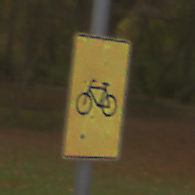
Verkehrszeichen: RadverkehrOhnePfeilsymbol
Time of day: Midday
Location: Outdoor (Nature)
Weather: Overcast
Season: Autumn
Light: Natural